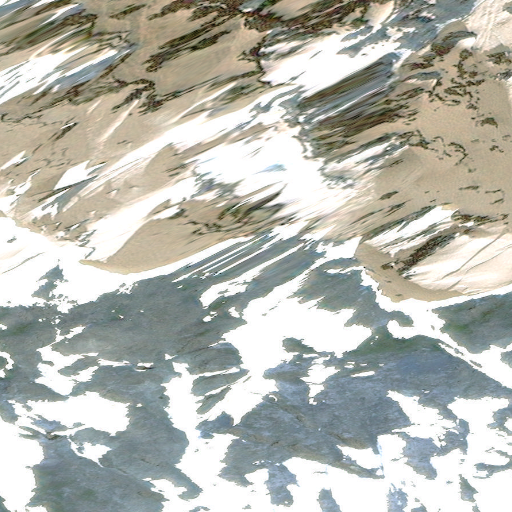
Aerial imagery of mountain in Alaska named Pyramid Peak containing only unknown